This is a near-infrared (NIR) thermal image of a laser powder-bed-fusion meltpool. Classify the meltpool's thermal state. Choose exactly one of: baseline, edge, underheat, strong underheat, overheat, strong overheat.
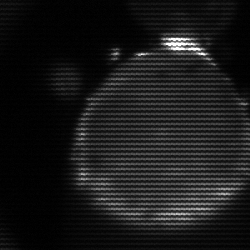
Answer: edge